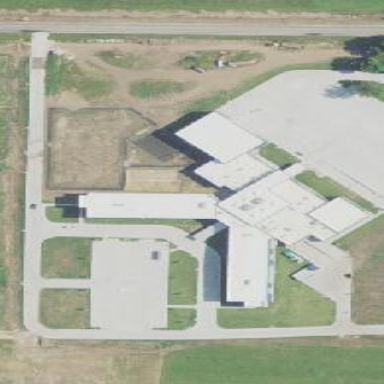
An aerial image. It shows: School.